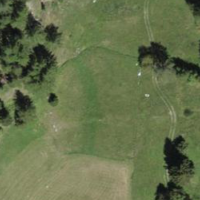
EUNIS habitat code: 26
Species observed at this site:
Parnassia palustris